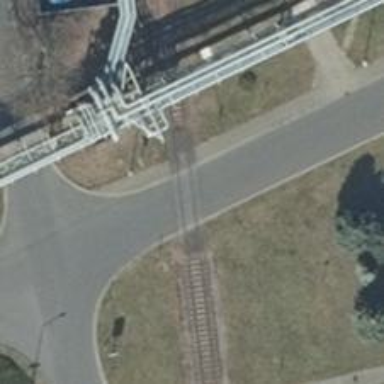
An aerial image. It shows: Railway level crossing.